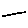
Label: line